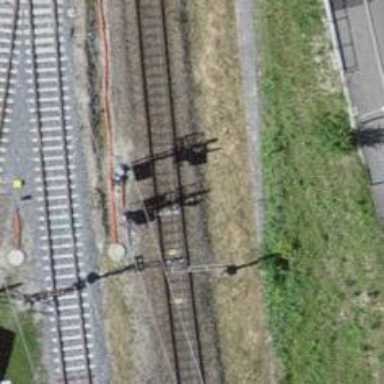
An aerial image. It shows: Railway signal.